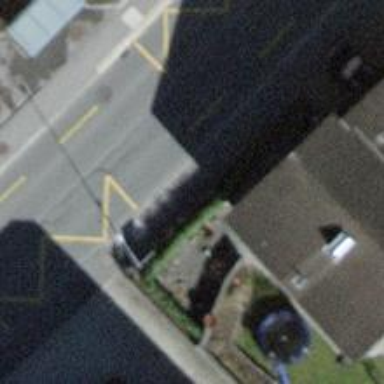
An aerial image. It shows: Bus stop with platform for public transport.